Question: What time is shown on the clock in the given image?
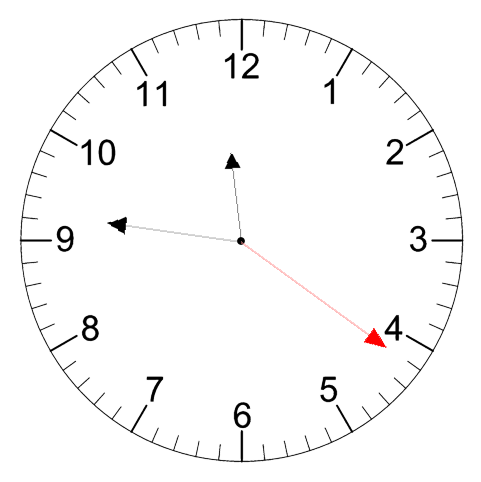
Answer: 11:46:21